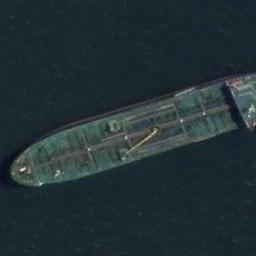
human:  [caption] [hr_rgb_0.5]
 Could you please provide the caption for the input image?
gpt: The green ship is in the deep blue water .

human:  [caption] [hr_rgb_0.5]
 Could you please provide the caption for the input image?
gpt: A dark green tanker is driving on the blue sea .

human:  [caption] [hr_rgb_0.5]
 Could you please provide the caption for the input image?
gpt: There is a ship at sea .

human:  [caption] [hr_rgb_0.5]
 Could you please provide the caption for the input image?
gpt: There is a ship in the blue water .

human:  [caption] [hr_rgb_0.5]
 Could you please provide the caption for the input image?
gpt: The green ship is surrounded by green water .